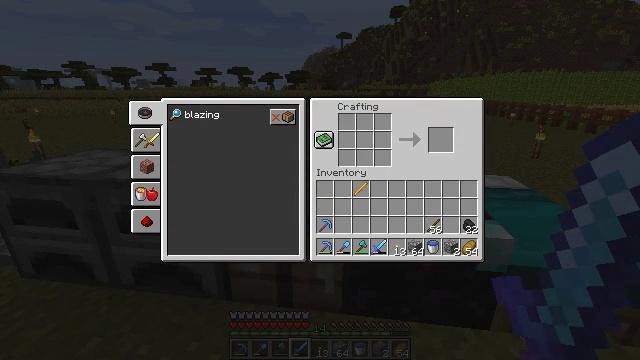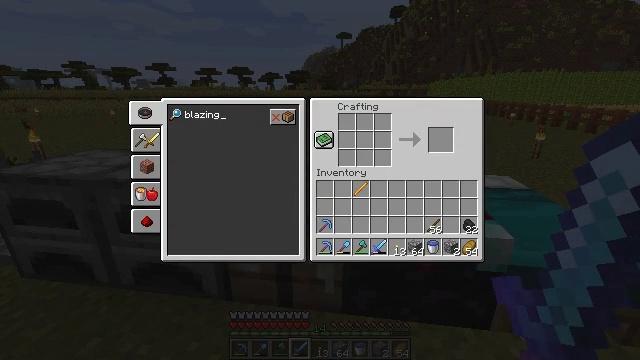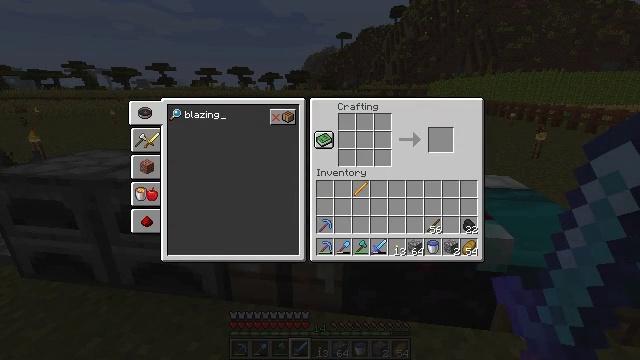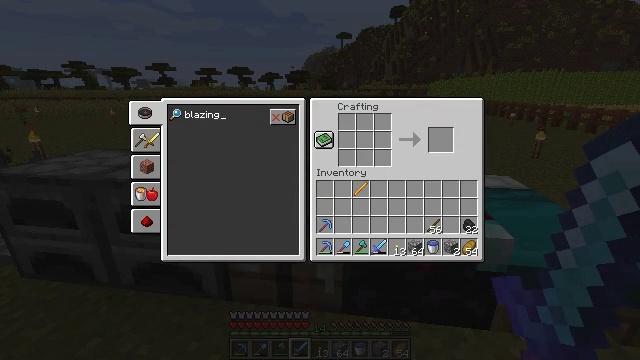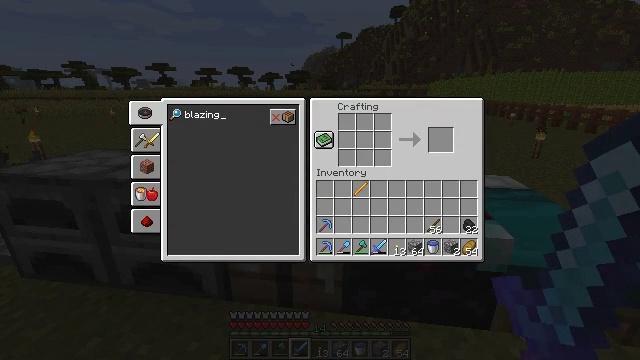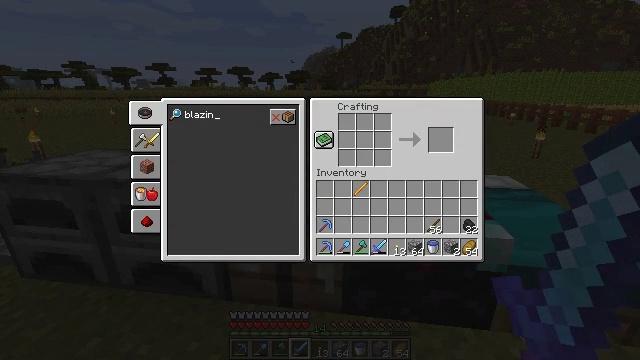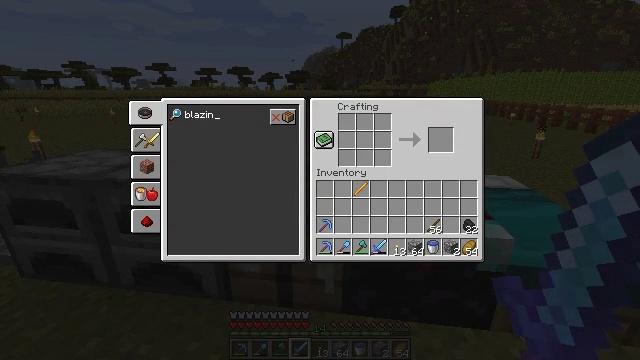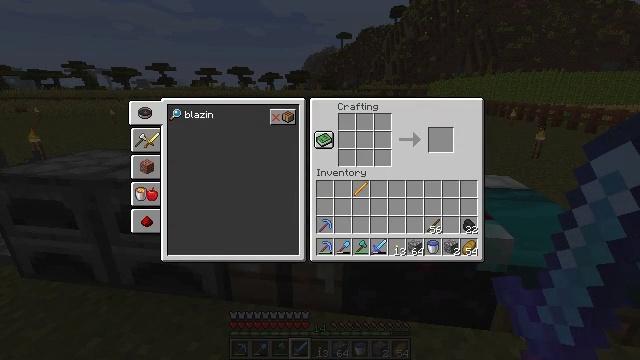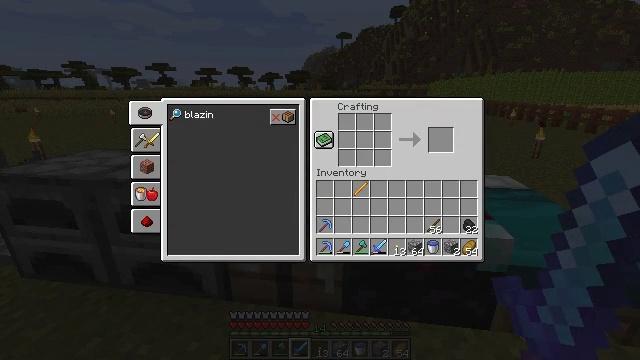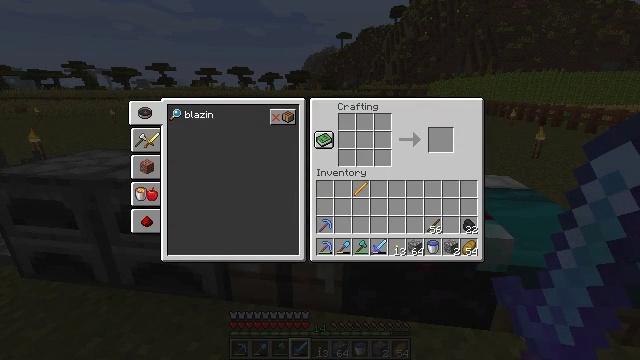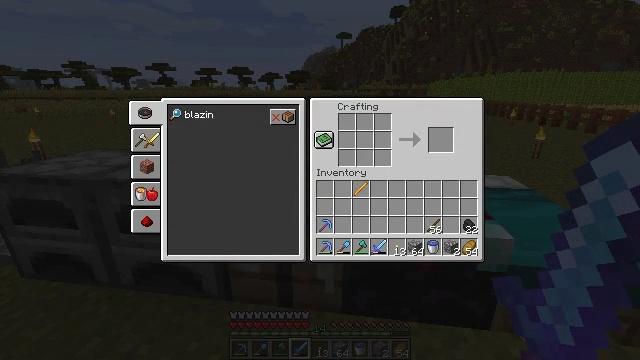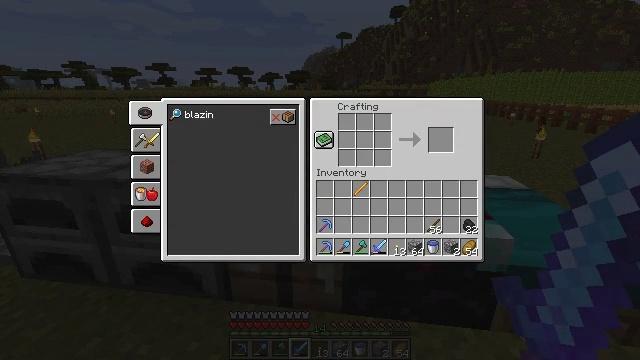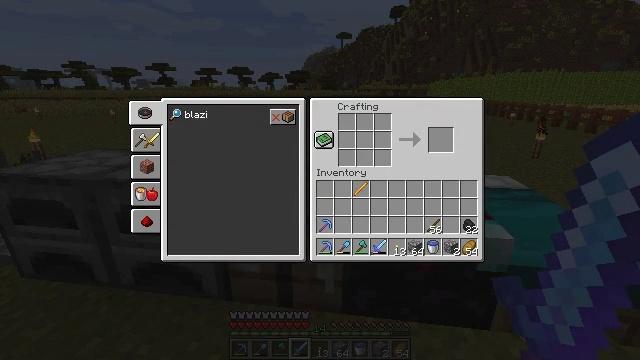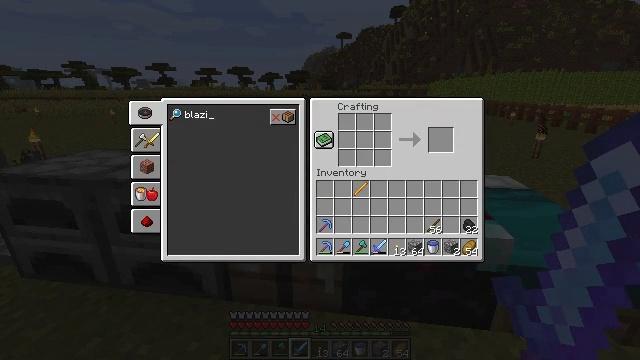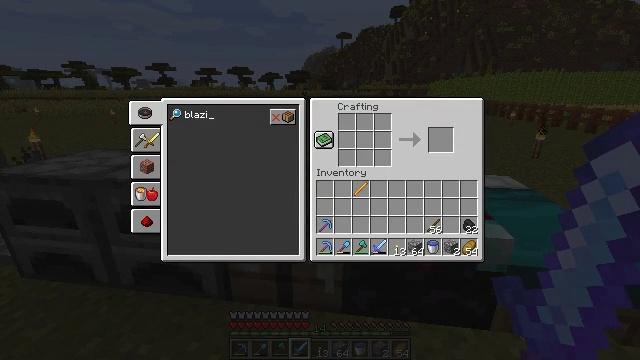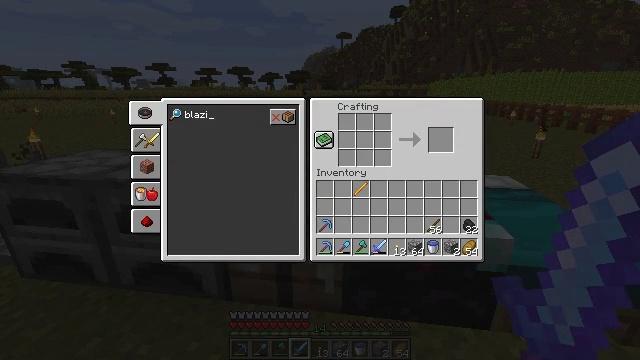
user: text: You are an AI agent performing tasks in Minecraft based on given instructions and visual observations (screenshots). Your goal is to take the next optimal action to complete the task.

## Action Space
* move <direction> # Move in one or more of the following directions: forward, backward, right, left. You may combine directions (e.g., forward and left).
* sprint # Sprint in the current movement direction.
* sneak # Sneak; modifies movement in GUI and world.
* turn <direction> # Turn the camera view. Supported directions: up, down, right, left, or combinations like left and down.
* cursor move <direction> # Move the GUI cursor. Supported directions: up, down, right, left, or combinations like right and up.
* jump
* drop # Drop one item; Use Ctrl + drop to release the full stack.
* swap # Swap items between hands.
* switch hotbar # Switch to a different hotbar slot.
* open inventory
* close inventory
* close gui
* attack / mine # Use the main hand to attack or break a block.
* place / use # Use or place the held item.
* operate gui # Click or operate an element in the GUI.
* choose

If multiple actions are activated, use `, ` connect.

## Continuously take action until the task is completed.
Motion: motion action
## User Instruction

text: Create a brewing stand in the crafting table.
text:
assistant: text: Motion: no_op
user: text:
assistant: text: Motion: no_op
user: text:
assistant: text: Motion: no_op
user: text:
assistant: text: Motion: no_op
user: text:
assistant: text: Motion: no_op
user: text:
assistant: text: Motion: no_op
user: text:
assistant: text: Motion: no_op
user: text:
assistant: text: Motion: no_op
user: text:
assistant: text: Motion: no_op
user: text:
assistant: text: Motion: no_op
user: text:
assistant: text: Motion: no_op
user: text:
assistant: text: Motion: no_op
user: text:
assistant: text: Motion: no_op
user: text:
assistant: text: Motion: no_op
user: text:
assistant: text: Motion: no_op
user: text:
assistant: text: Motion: no_op
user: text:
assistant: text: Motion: no_op
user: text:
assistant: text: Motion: no_op
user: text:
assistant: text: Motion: no_op
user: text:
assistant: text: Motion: no_op
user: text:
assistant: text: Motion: no_op
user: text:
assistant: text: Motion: no_op
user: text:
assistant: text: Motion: no_op
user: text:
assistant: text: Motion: no_op
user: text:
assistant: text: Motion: no_op
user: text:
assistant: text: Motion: no_op
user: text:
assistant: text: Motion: no_op
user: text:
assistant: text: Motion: no_op
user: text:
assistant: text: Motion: no_op
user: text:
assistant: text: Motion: no_op